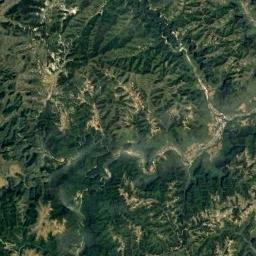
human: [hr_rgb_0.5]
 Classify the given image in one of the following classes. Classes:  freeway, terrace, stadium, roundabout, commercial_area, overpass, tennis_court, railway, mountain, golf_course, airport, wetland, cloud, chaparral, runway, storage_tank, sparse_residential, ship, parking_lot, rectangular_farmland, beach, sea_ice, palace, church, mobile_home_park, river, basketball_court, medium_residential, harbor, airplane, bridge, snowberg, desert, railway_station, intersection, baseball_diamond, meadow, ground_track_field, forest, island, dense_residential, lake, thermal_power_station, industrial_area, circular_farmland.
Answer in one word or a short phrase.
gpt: mountain